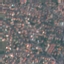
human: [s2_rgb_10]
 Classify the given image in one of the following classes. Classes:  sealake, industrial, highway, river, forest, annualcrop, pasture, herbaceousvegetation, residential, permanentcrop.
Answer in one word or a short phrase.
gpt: Residential